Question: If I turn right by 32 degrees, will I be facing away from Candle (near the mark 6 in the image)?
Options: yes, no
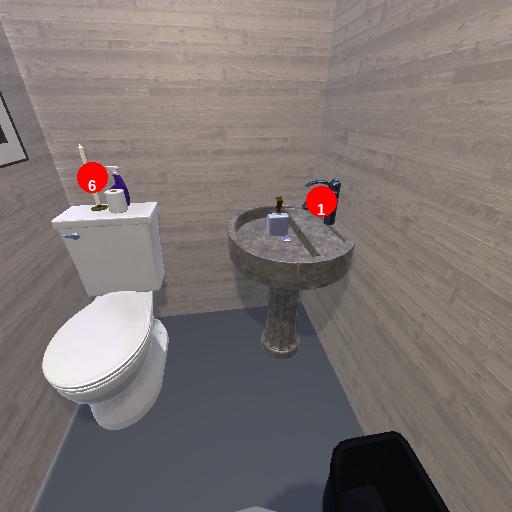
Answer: yes